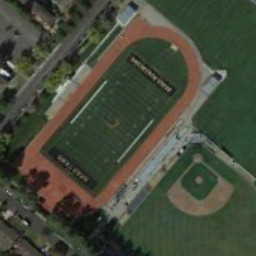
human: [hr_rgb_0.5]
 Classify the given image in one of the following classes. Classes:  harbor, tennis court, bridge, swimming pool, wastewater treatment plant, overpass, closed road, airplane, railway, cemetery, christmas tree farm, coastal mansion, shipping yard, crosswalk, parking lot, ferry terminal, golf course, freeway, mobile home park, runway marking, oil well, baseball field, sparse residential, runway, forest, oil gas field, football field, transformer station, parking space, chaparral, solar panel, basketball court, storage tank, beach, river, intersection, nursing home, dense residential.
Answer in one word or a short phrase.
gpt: football field